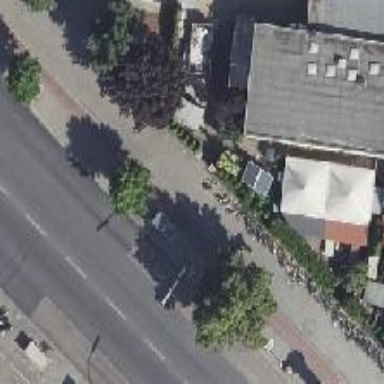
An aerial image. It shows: Bicycle parking stands located on the sidewalk.